Question: I am using Visual Studio and I want to Find/Replace spaces with underscores in one of my classes.
However I am coding in C# and when using the standard Find/Replace dialogue box like so:

It also Finds and Replaces all of my whitespace, which I don't want.
Is there a way to perform a Find/Replace only inside strings?
Thanks
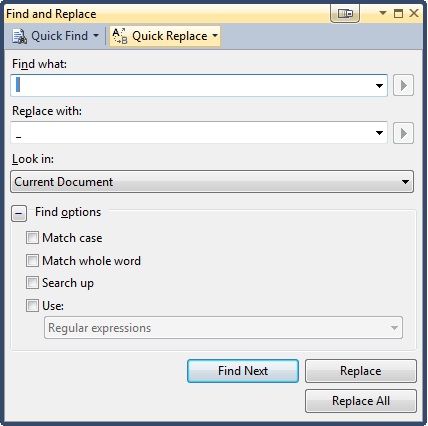
Answer: You can use the <URL> - click the 'Use' checkbox and select 'Regular expressions' in the drop down.
Something like the following should work (it will match a string containing only whitespace and place the whitespaces in a capturing group):
'''
"(:b+)"
'''